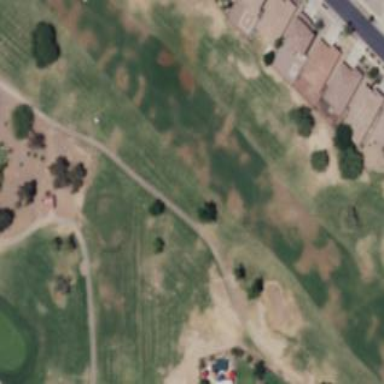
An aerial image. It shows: Scenic golf fairway.